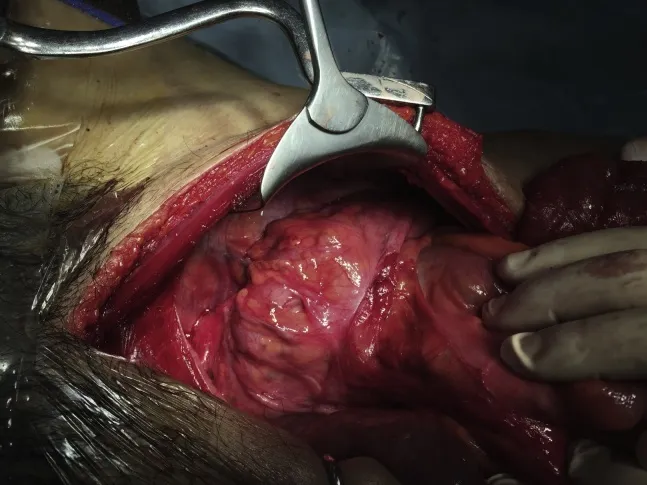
Caecum anchored to parietal peritoneum at right upper quadrant after caecopexy.
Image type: medical_photograph (other_medical_photograph)